Aerial crown-view tile of a tropical tree (Barro Colorado Island, Panama), acquired 20250317:
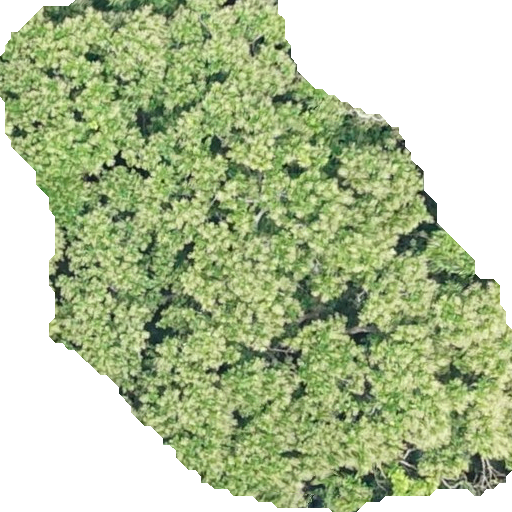
Species: Anacardium excelsum
GBIF accepted scientific name: Anacardium excelsum
Crown area: 275.526 m²